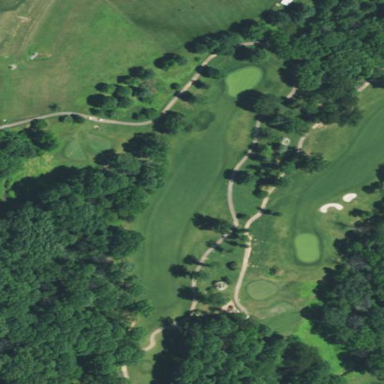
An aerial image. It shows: Golf fairway surrounded by grass.